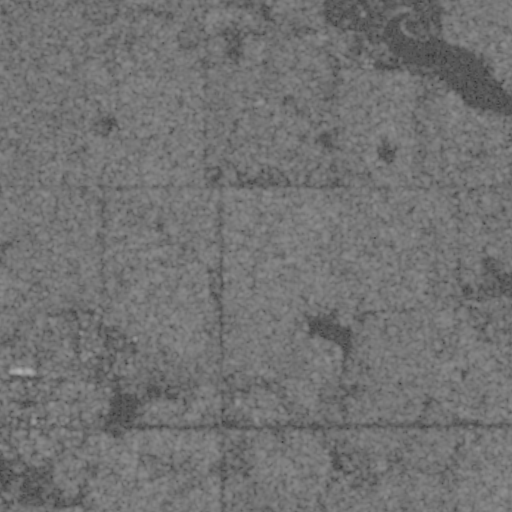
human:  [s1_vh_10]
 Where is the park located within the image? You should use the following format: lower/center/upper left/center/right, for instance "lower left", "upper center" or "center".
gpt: The park is located in the lower left of the image.
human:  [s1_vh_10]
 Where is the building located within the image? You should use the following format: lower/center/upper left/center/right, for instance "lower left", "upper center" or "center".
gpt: The building is located in the lower left of the image.
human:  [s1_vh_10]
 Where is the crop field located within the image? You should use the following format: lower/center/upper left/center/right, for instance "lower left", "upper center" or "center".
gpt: There is no crop field in the image.

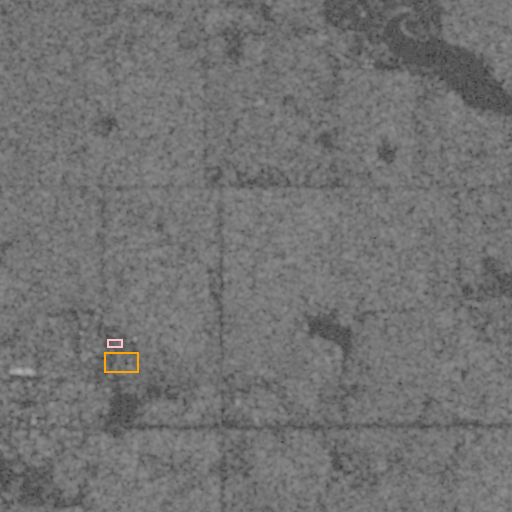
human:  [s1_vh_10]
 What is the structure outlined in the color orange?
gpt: The structure outlined in orange is a park.
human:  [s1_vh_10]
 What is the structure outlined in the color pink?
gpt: The structure outlined in pink is a building.
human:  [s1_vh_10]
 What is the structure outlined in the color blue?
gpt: There is no blue outline.